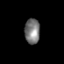
Tissue: prostate
Cell type: Fibroblasts
Senescence score: 0.7443
Nuclear area (px): 375
Mean DAPI intensity: 121.344